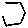
Label: hexagon